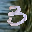
Label: 3